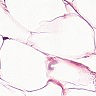
Metastatic tissue present: no